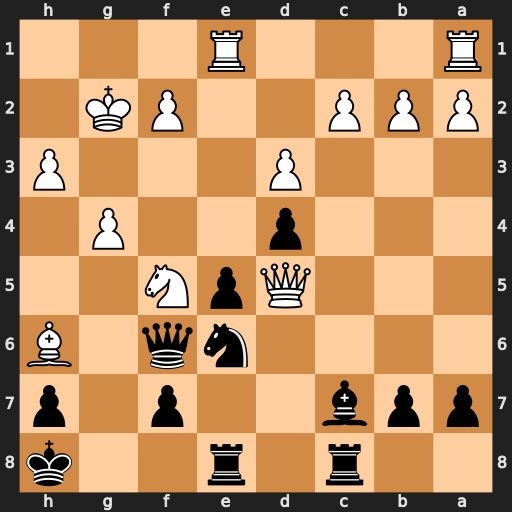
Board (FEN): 2r1r2k/ppb2p1p/4nq1B/3QpN2/3p2P1/3P3P/PPP2PK1/R3R3
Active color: b
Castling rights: -
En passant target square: -
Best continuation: Qxh6 Qxe5+ Bxe5